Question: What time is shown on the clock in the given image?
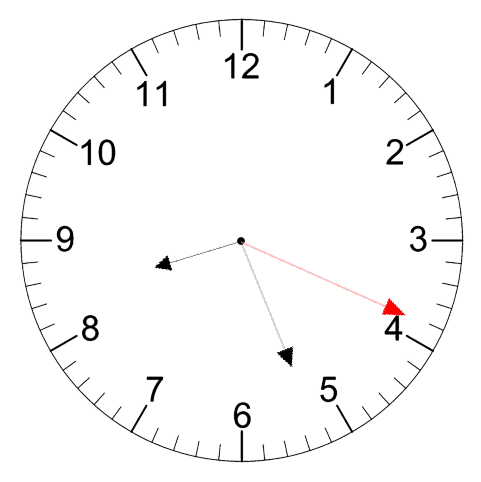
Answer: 08:26:19